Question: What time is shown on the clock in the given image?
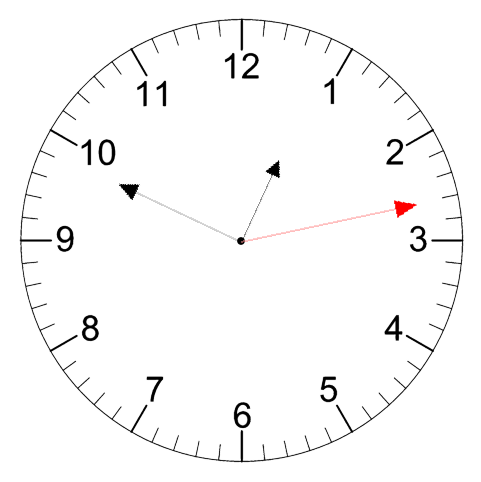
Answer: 12:49:13